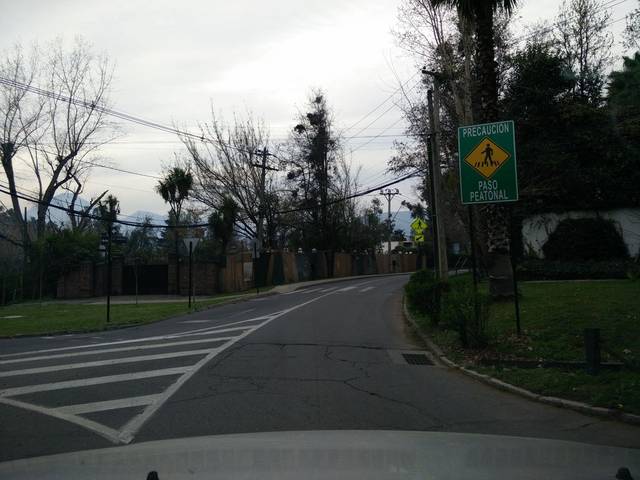
Region: Chile
Coordinates: -33.394, -70.531